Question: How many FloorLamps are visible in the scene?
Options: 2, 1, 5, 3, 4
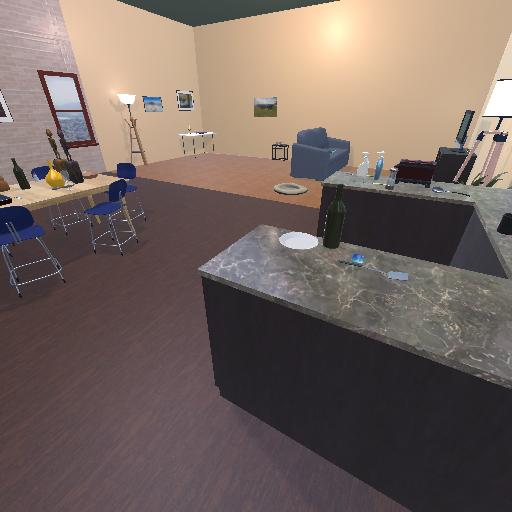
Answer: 2